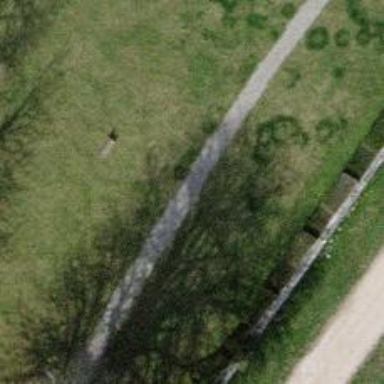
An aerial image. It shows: Footway with pebblestone surface.